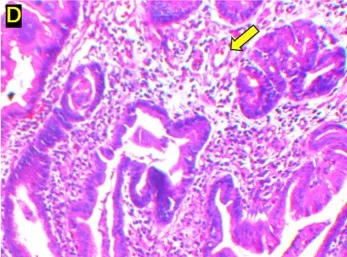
Enhanced abdominal CT, gastroscopy, and biopsy results after completing all treatments. Biopsy indicating chronic mucosal inflammation, epithelial hyperplasia, interstitial edema, and no apparent tumor cells in the tissue (the yellow arrow).
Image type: pathology (h&e)